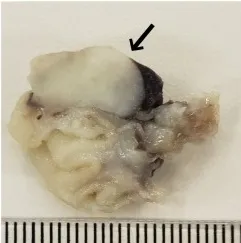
Macroscopy specimens of pylorus-preserving pancreaticoduodenectomy. Duodenal wall mass (12.0 mm).
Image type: pathology (immunostaining)